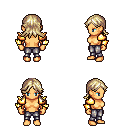
a pixel art fantasy rpg character, female body template, human, tanned skin, gold arm armor, metal pants, white blonde loose hair, four views (front, back, left, right), 2x2 character sprite sheet, small pixel art, hard edges, no anti-aliasing